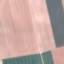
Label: AnnualCrop